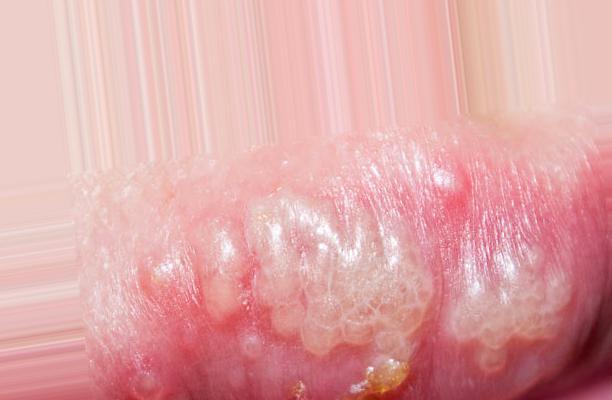
Condition: Mouth Ulcer